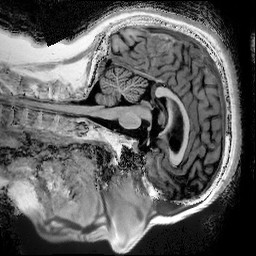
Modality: T1w
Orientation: sagittal
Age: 57
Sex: male
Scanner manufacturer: siemens
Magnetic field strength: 3 T
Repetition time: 5 s
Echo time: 0.00298 s